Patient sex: M
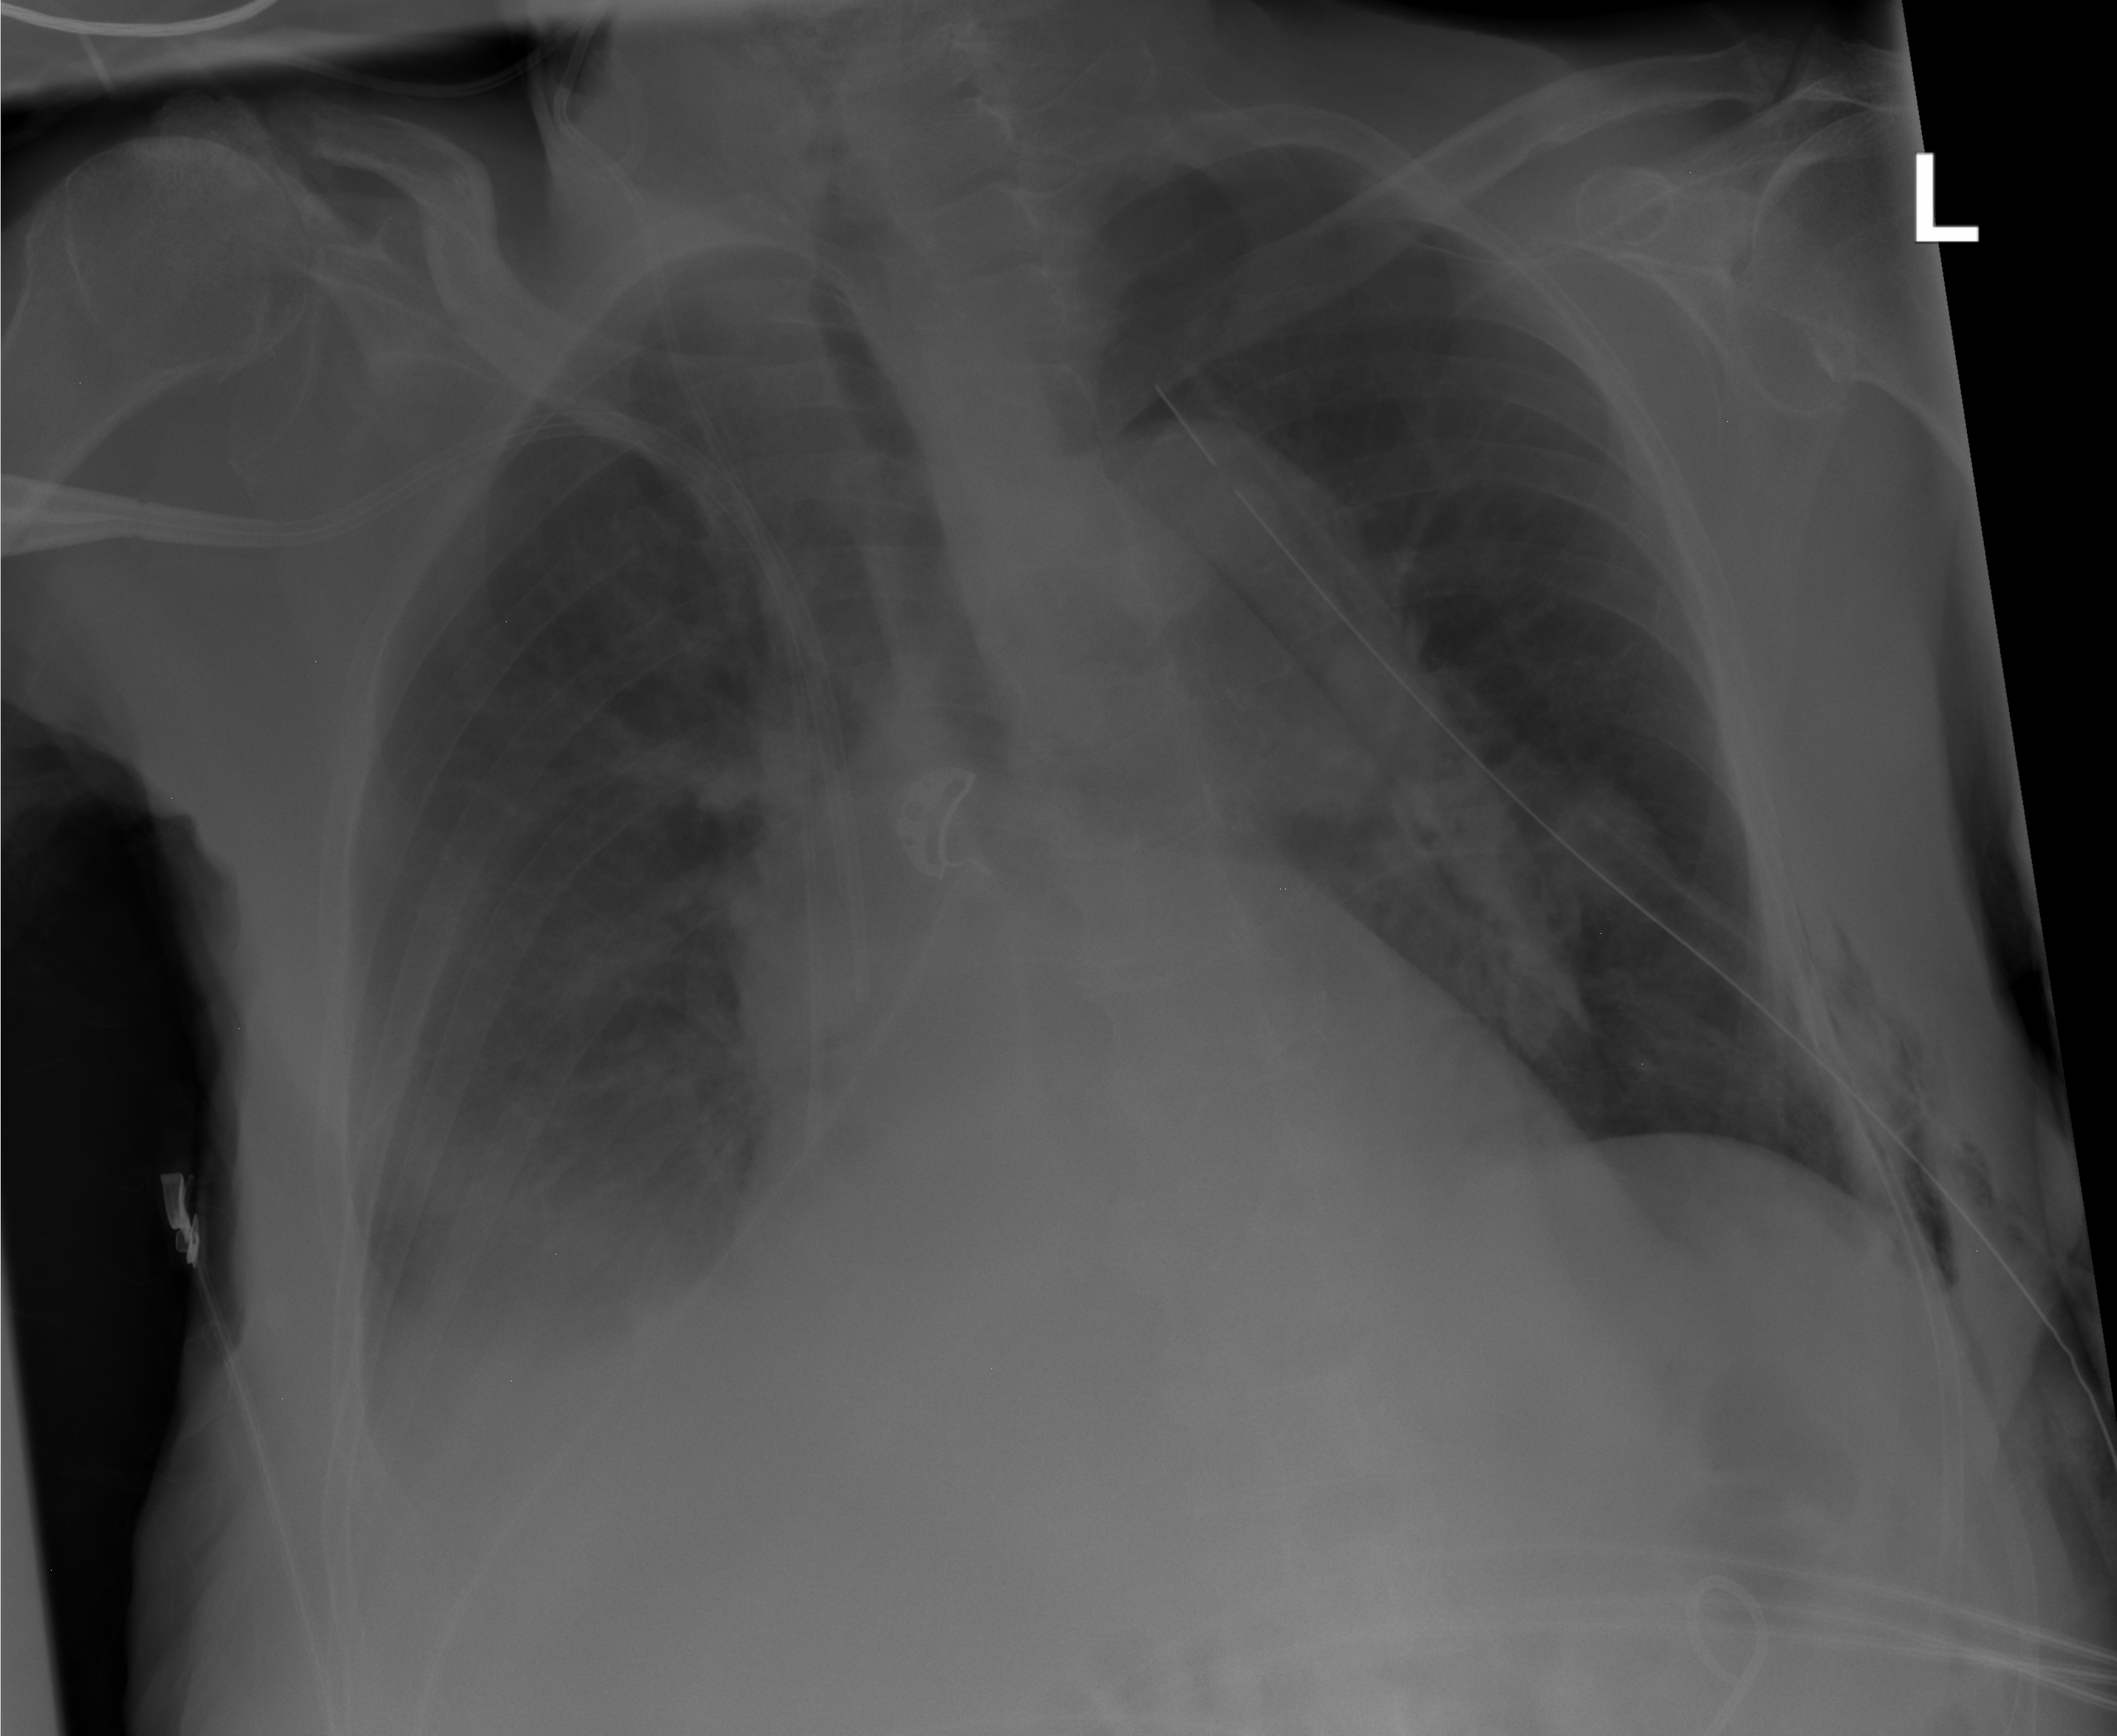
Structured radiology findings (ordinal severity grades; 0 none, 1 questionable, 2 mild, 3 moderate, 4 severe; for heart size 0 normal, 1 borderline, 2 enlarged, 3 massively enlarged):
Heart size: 0
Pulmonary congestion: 0
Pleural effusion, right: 2
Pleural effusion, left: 0
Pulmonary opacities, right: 1
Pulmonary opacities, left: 0
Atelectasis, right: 2
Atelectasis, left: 0